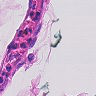
Metastatic tissue present: no